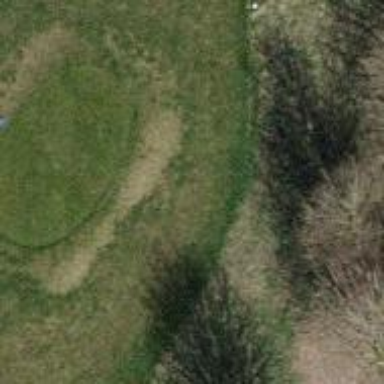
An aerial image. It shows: Golf tee.